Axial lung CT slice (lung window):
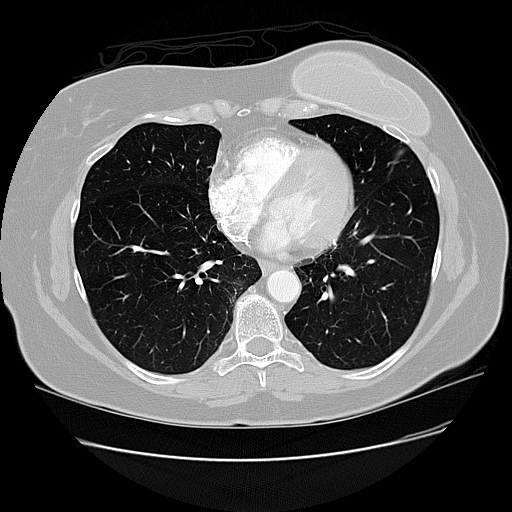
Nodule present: no